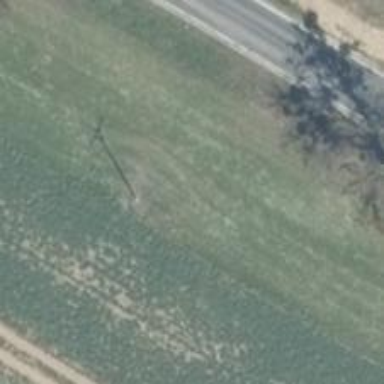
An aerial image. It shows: Power pole.